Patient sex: F
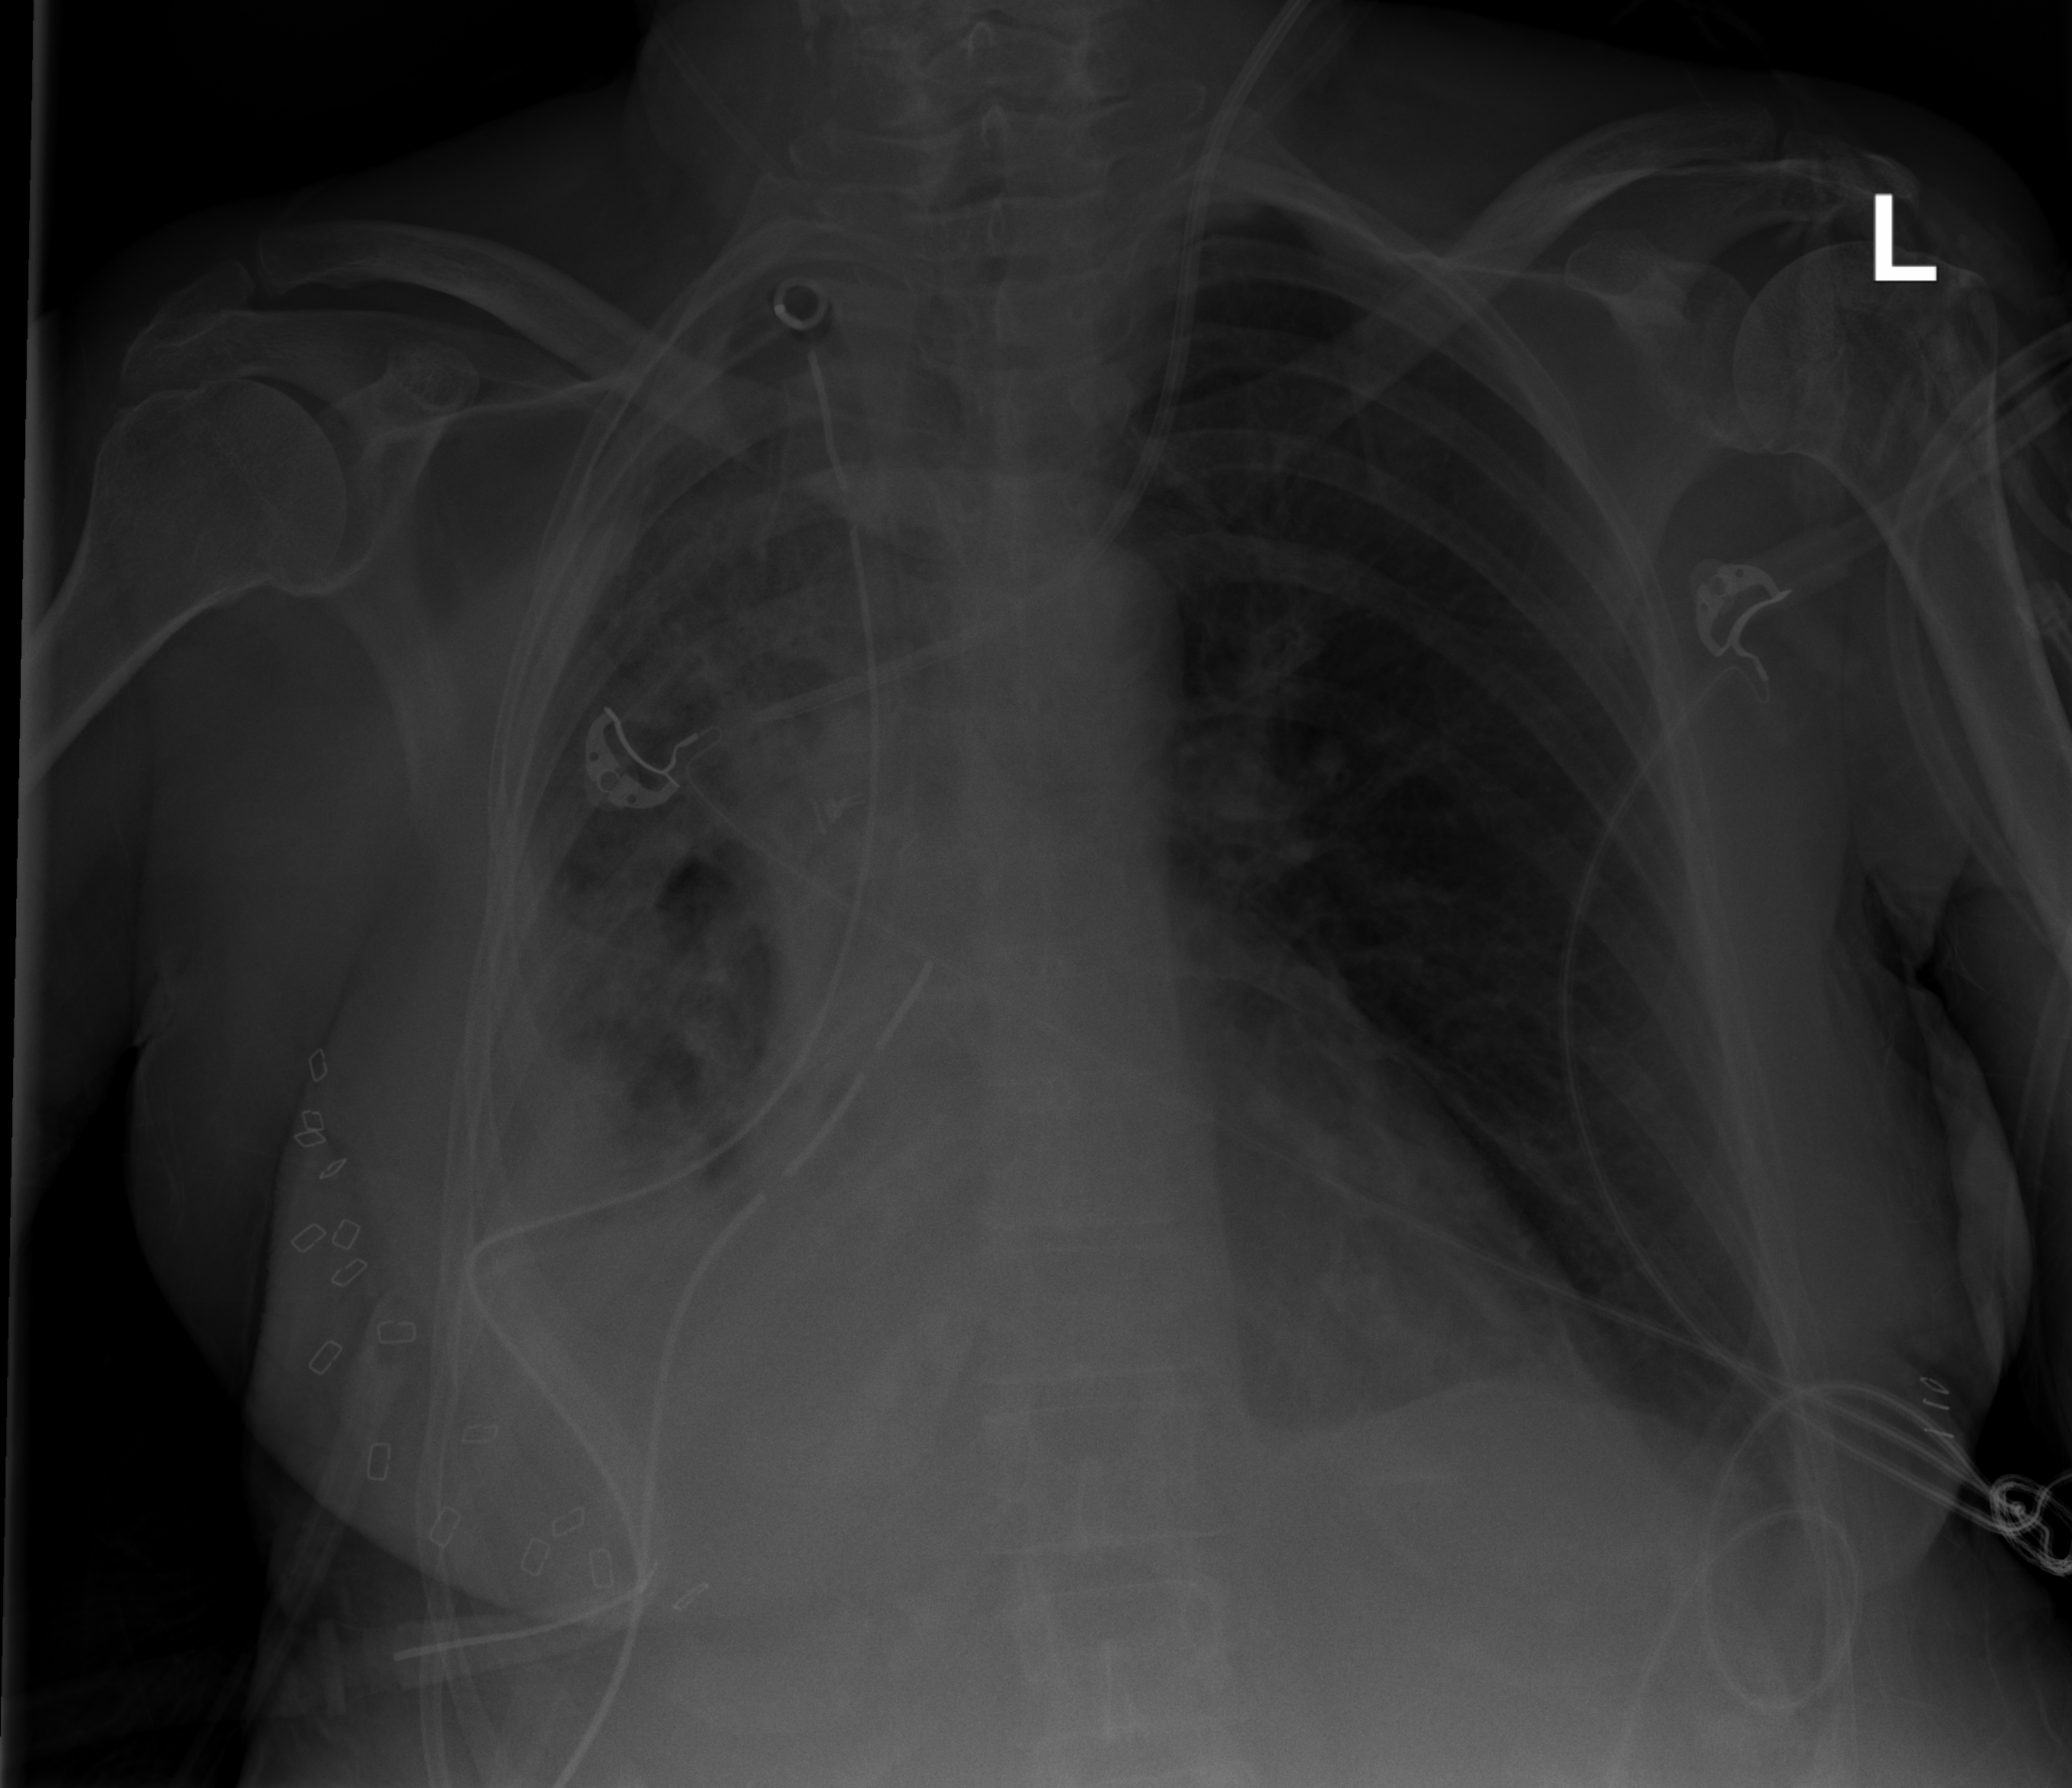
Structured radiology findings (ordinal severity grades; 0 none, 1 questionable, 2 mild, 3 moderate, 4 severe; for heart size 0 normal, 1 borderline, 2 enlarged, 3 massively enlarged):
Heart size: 0
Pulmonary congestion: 0
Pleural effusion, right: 3
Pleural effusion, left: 2
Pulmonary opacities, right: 3
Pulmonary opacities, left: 0
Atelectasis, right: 3
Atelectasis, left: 2